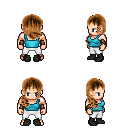
a pixel art fantasy rpg character, male body template, human, light skin, teal pirate shirt, white pants, brown right-swept hairstyle, cloth bracers, black shoes, four views (front, back, left, right), 2x2 character sprite sheet, small pixel art, hard edges, no anti-aliasing